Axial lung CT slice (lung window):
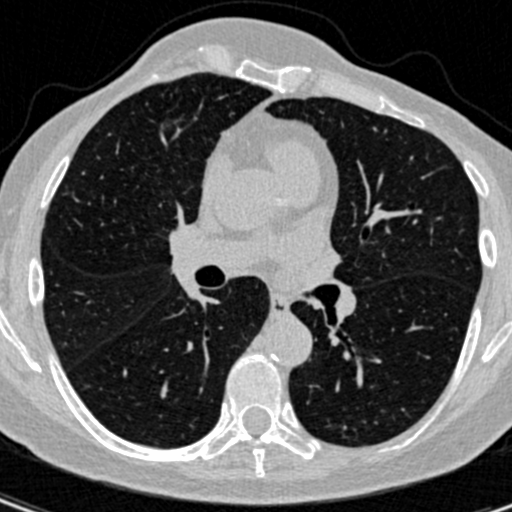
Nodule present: no